【题型】填空题　【知识点】解析几何　【难度】easy
设焦点为 \(F_1, F_2\) 的椭圆 \(C: \dfrac{y^2}{4} + \dfrac{x^2}{a^2} = 1\ (a > 0)\) 上的一点 \(P\) 也在抛物线 \(y^2 = x\) 上，抛物线的焦点为 \(F_3\)，若 \(|PF_3| = \dfrac{9}{4}\)，则 \(\triangle PF_1F_2\) 的面积是 \underline{\hspace{6cm}}。
【解答】
【答案】\(\boldsymbol{2\sqrt{2}}\)

【分析】先算出点 \(P\) 的坐标，进而求出椭圆的方程即可求得面积。

【详解】由对称性，不妨设点 \(P\) 在 \(x\) 轴的上方，由题意得 \(F_3\left(\dfrac{1}{4}, 0\right)\)，

\(|PF_3| = x_P + \dfrac{1}{4} = \dfrac{9}{4}\)，所以 \(x_P = 2\)，即 \(P(2, \sqrt{2})\)，

代入椭圆方程解得 \(a^2 = 8\)，所以 \(c^2 = a^2 - b^2 = 8 - 4 = 4\)，即 \(c = 2\)，

所以 \(|F_1F_2| = 4\)，
\[
S_{\triangle PF_1F_2} = \dfrac{1}{2} \times 4 \times \sqrt{2} = 2\sqrt{2}.
\]

故答案为：\(\boldsymbol{2\sqrt{2}}\)
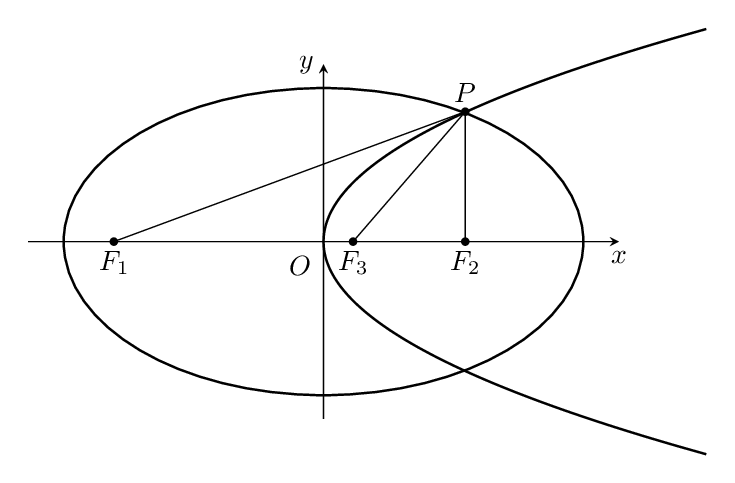